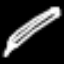
Label: pencil